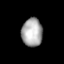
Tissue: lung
Cell type: Epithelial cells
Senescence score: 0.1796
Nuclear area (px): 576
Mean DAPI intensity: 170.054